Question: I am having a problem with my React application. I am trying to deploy the website to GitHub pages but I am getting this error:
'''
Error: "Minified React error #152; visit https://reactjs.org/docs/error-decoder.html?invariant=152&args[]=u for the full message or use the non-minified dev environment for full errors and additional helpful warnings."
'''
The error is telling me to use the non-minified development environment, but I cannot figure out how to do this.
Here is a link to my GitHub repository if you would like to check!
<URL>
I am not sure how to solve this since this is the first time I try to deploy a website. I tried installing some dependencies like <URL>, and Parcel to bundle my files into a readable JavaScript file, but my guess is that something is not being translated properly, meaning that there might be a syntax error somewhere in my code.
When running the Webpack dependency I did get a series of errors, that is why I installed some other libraries and loaders:

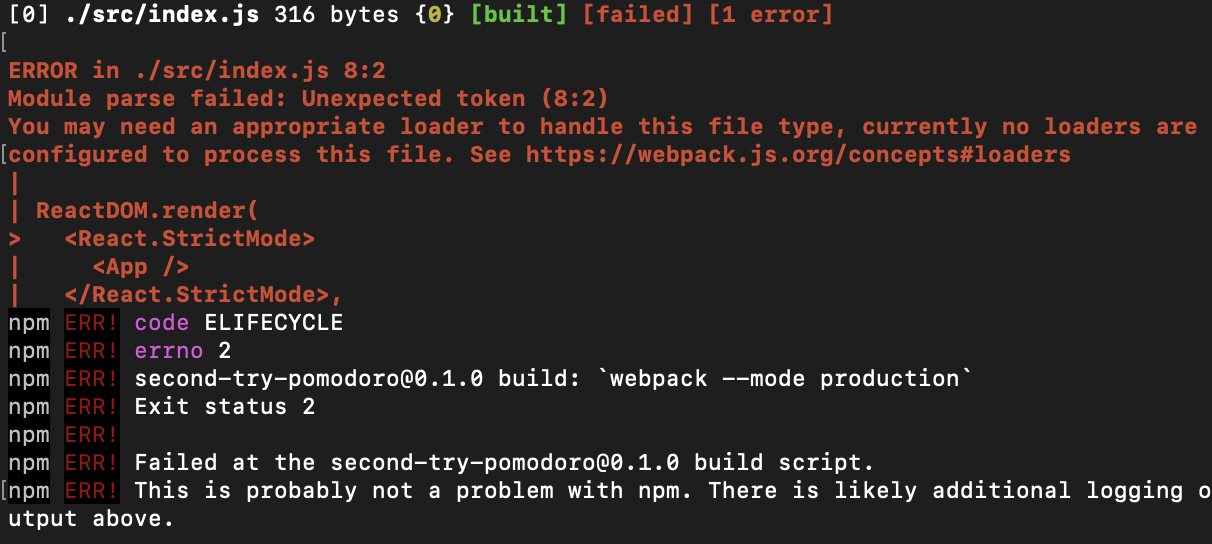
Answer: I removed the comments as suggested, but ended up using gh-pages instead of deploying via a docs directory on github, so it worked in the end. I have deployed other apps after that with comments and they work just fine.
So if you ever run into this, try gh-pages instead